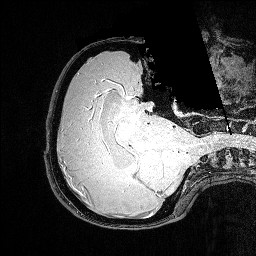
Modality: FLASH
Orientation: axial
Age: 23
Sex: female